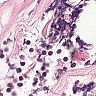
Metastatic tissue present: no